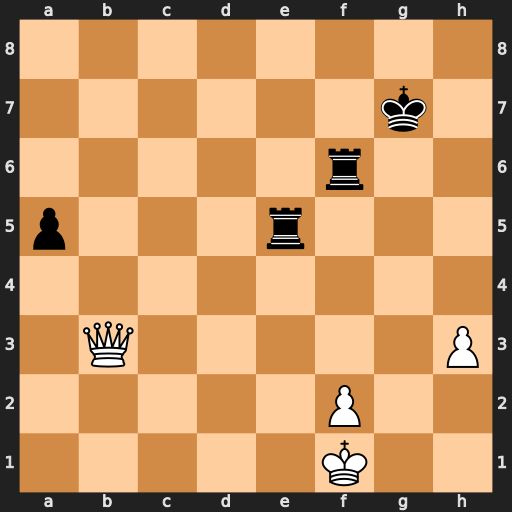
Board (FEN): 8/6k1/5r2/p3r3/8/1Q5P/5P2/5K2
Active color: w
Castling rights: -
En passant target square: -
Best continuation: Qg3+ Kf7 Qxe5